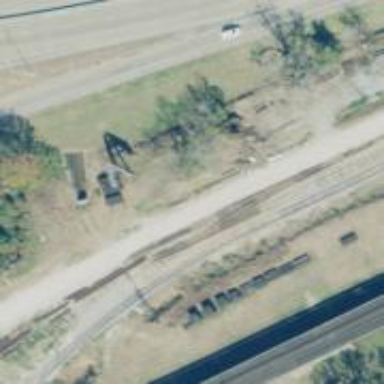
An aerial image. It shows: Abandoned spur railway.